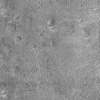
Atmospheric dust classification: not_dusty